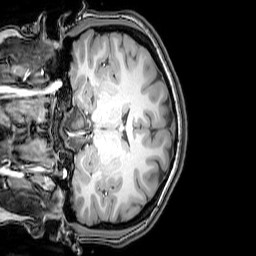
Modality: T1w
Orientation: coronal
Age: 20
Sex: female
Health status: healthy
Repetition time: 0.081 s
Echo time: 0.037 s